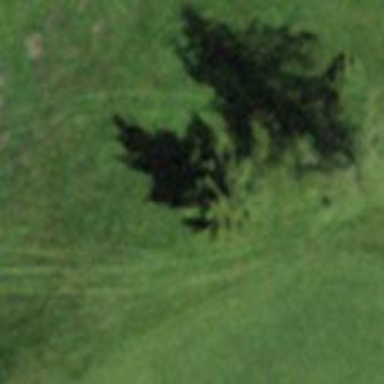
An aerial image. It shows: Needle-leaved tree in natural setting.